Question: I have this query
'''
SELECT
currency_code,
SUM(CASE WHEN TYPE = 'buy'THEN to_amount END ) AS BUY,
SUM(CASE WHEN TYPE = 'sell' THEN to_amount END ) AS SELL,
SUM(CASE WHEN TYPE = 'sell' THEN rate END ) AS SELL_RATE,
SUM(CASE WHEN TYPE = 'buy' THEN rate END ) AS BUY_RATE,
AVG(CASE WHEN TYPE = 'buy' THEN rate END ) AS AVG_BUY_RATE,
AVG(CASE WHEN TYPE = 'sell' THEN rate END ) AS AVG_SELL_RATE
FROM tb_currency
LEFT JOIN tb_bill
ON tb_currency.CURRENCY_ID = tb_bill.CURRENCY_ID
AND tb_bill.TYPE IN ('buy', 'sell')
AND date( DATE_TIME ) >= '2011-01-01'
AND date( DATE_TIME ) <= '2011-01-11'
GROUP BY currency_code
'''
that will output this:

Right now i want to join this query with another table called
the tb_user have PK called and the that is use in the query above also have foreign key called
'''
user_id (pk)| user_name | branch_id
'''
'''
bill_id (pk) | user_id (fk)|
'''
I tried several times but still cant join it correctly. Hope you guys can help.
Thanks.
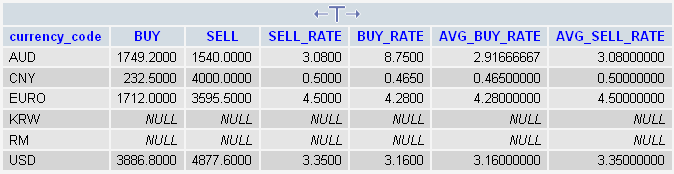
Answer: The three conditions in the join (the AND clauses) might be giving you trouble. Those three conditions are selection criteria, not join criteria.
Also, your use of CASE looks odd to me. I'm sure it works, but IF might be better suited for a one-condition function. In the below, if the fields are floating point rather than integer then replace the 0 with 0.0.
'''
SELECT currency_code,
SUM(IF(TYPE = 'buy', to_amount, 0)) AS BUY,
SUM(IF(TYPE = 'sell', to_amount, 0)) AS SELL,
SUM(IF(TYPE = 'sell', rate, 0)) AS SELL_RATE,
SUM(IF(TYPE = 'buy', rate, 0)) AS BUY_RATE,
AVG(IF(TYPE = 'buy', rate, 0)) AS AVG_BUY_RATE,
AVG(IF(TYPE = 'sell', rate, 0)) AS AVG_SELL_RATE,
tb_user.whatever_field,
tb_user.whatever_other_field
FROM tb_currency
LEFT JOIN tb_bill ON tb_currency.CURRENCY_ID = tb_bill.CURRENCY_ID
LEFT JOIN tb_user ON tb_bill.user_id = tb_user.user_id
WHERE tb_bill.TYPE IN ('buy', 'sell')
AND date( DATE_TIME ) >= '2011-01-01'
AND date( DATE_TIME ) <= '2011-01-11'
GROUP BY currency_code, tb_user.user_id
'''
Finally, all-cap field names look odd to my eye as well. Whatever works for you though.